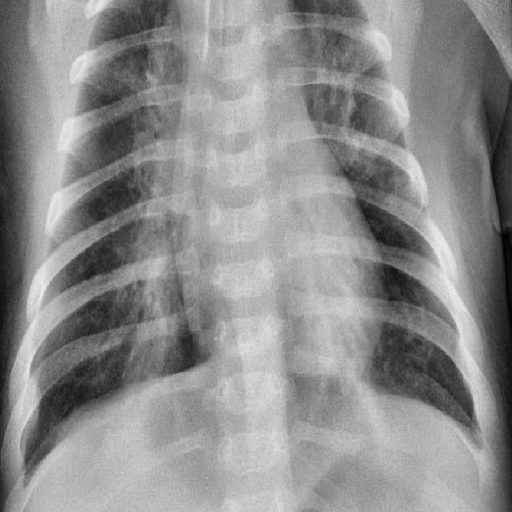
Finding: PNEUMONIA